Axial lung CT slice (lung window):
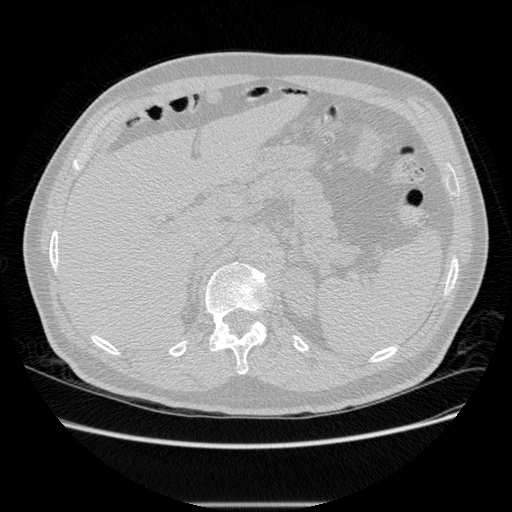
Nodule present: no